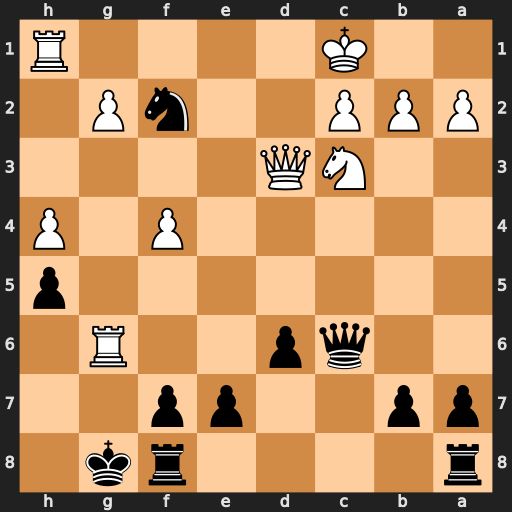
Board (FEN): r4rk1/pp2pp2/2qp2R1/7p/5P1P/2NQ4/PPP2nP1/2K4R
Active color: b
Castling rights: -
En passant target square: -
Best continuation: Kh7 Rg7+ Kxg7